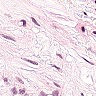
Metastatic tissue present: no